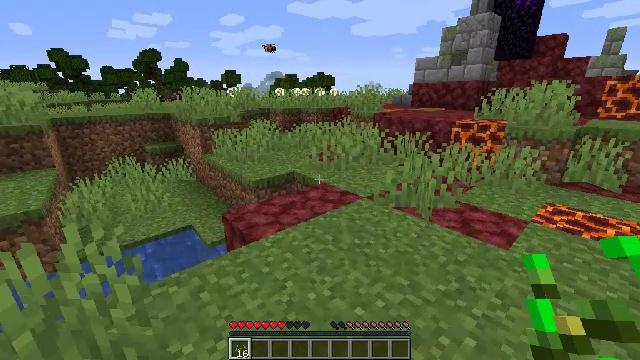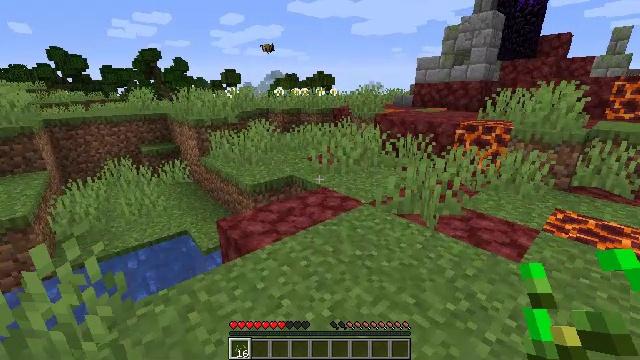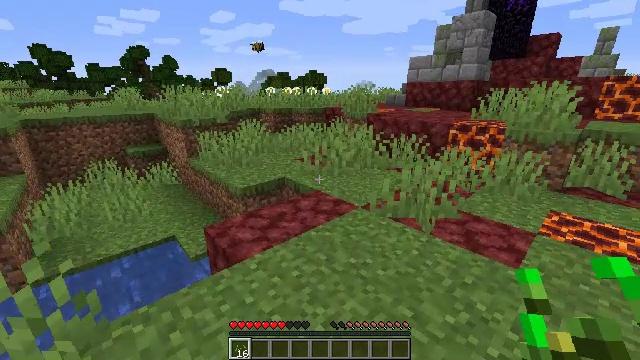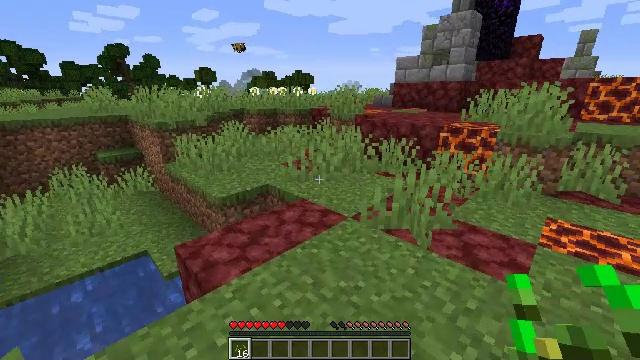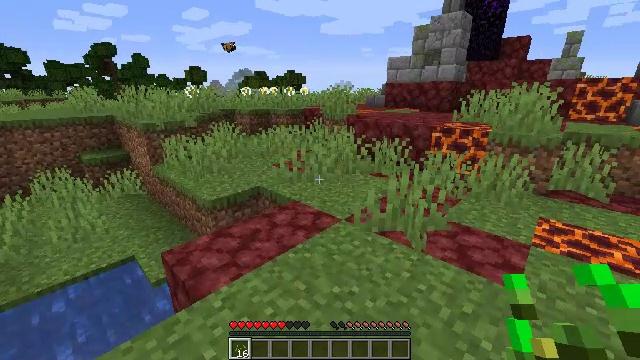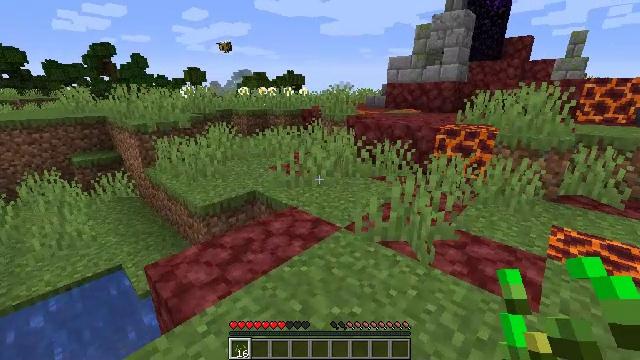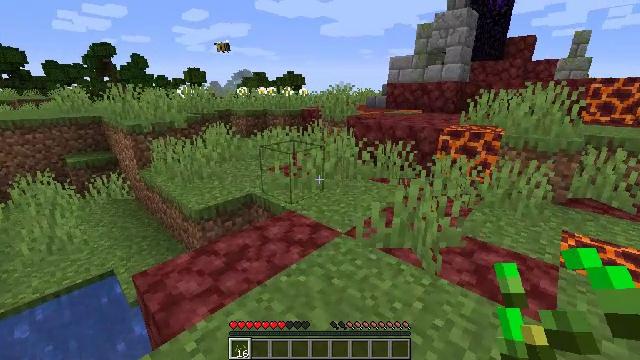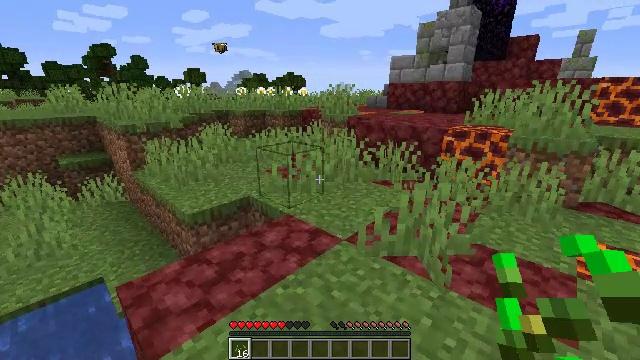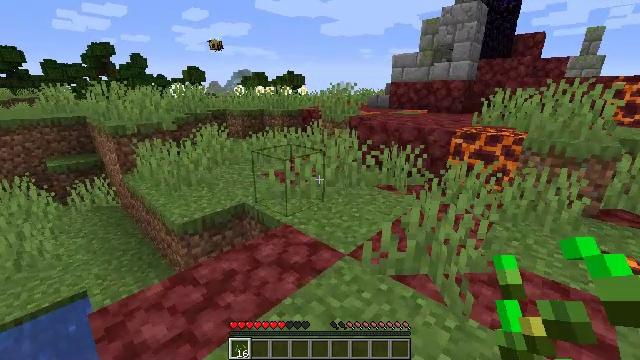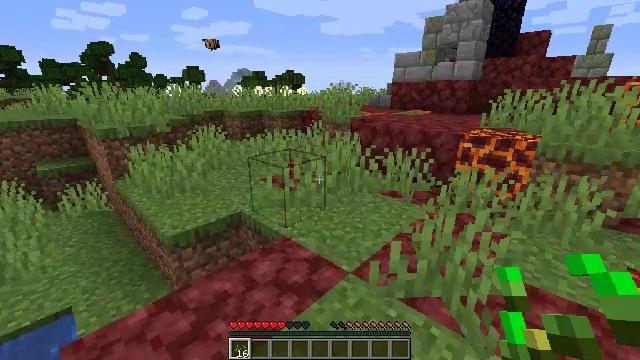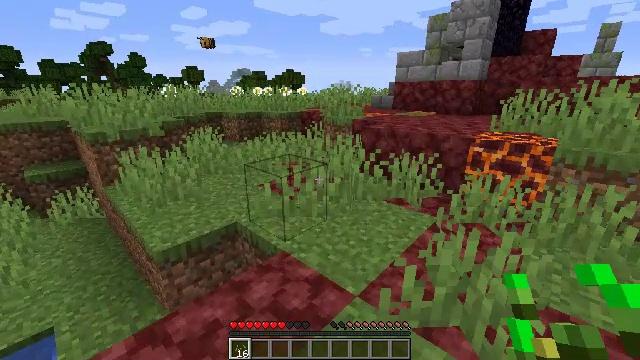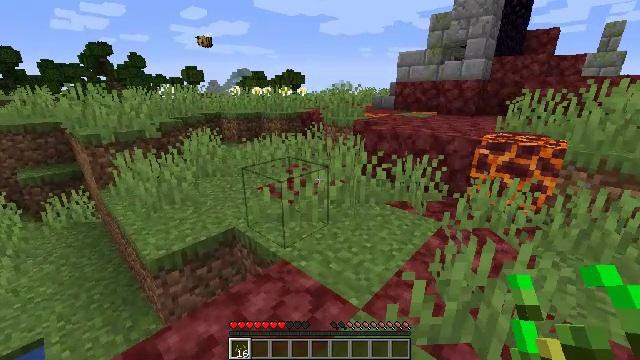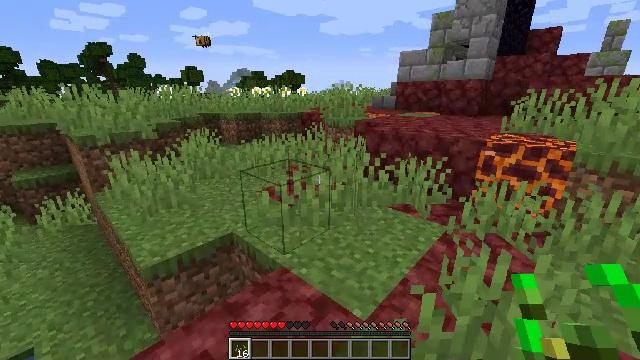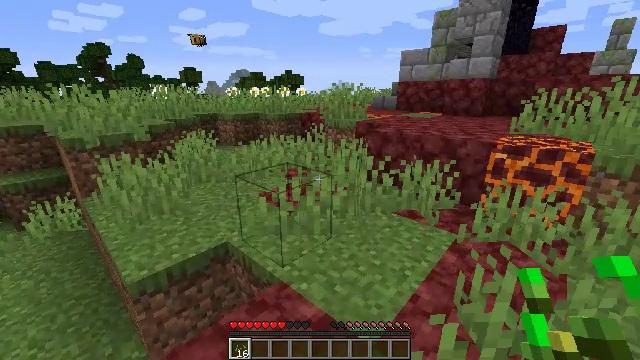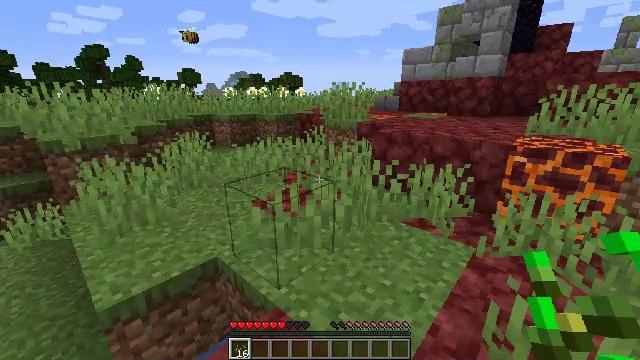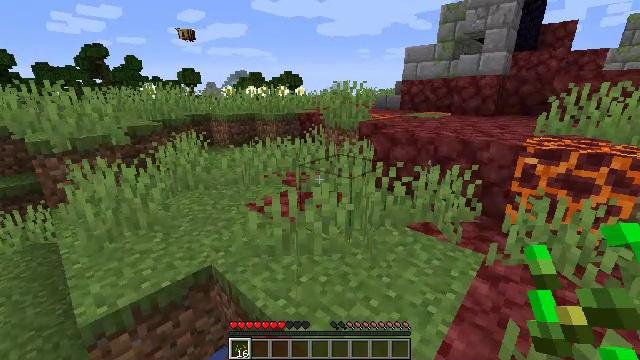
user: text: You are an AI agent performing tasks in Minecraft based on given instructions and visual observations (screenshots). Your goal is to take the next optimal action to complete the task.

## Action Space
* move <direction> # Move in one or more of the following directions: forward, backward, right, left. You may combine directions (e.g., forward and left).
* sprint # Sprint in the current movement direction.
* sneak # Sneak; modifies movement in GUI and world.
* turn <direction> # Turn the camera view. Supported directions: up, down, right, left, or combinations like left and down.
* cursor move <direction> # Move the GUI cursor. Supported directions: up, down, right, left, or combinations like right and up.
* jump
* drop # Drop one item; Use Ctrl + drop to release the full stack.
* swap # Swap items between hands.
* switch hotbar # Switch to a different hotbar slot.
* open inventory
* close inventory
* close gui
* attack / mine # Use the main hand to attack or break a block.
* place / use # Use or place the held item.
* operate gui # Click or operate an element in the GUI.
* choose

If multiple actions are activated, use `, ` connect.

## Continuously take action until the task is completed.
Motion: motion action
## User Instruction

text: Dig up the grass block for dirt.
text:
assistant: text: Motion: move forward
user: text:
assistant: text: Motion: move forward, turn right
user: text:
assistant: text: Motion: move forward, turn right
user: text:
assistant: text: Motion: move forward, turn right
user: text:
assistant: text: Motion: move forward
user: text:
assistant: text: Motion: move forward
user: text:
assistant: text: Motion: move forward
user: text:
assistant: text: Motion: move forward
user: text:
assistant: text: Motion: move forward
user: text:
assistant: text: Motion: move forward
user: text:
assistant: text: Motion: move forward
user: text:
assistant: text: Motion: move forward
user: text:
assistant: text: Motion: move forward
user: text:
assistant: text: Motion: move forward
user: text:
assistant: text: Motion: move forward
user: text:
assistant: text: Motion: move forward
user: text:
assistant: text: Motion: move forward
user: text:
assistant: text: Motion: move forward
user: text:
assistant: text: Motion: move forward
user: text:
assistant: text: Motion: move forward
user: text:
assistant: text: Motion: move forward
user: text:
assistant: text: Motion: move forward
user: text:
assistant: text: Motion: move forward
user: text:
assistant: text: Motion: move forward
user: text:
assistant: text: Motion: move forward
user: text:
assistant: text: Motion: move forward
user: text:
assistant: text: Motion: move forward
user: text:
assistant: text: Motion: move forward
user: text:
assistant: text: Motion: move forward
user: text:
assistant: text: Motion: move forward